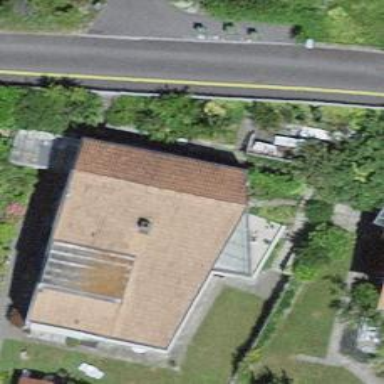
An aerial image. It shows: Residential building.